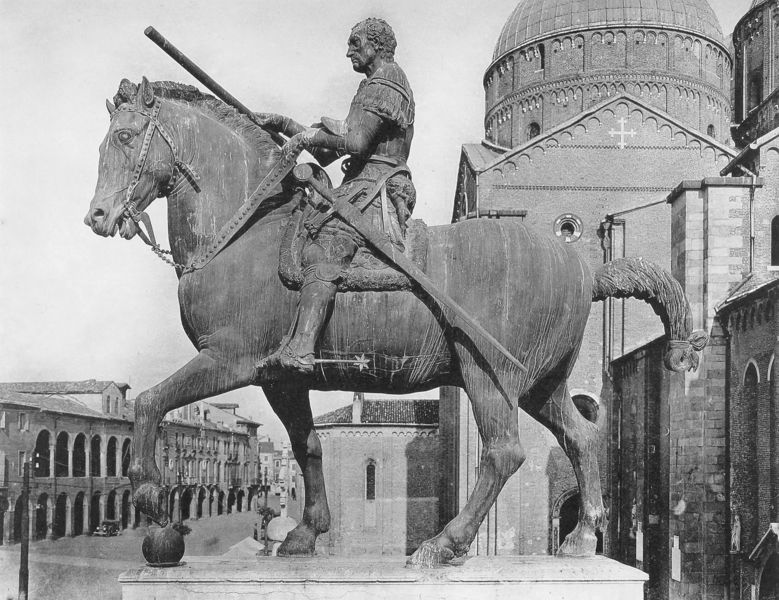
Titel: Reiterstandbild des Condottiere Erasmo da Narni, Gattamelata
Künstler: Donatello
Standort: Padua, Piazza del Santo (EU - I - Venetien)
Schlagwörter: mann, stadt, grau, profil, strasse, dach, gebäude, haus, architektur, sockel, stein, bild, kirche, haare, renaissance, pferd, reiter, turm, statue, mähne, reiten, sattel, zügel, bogen, fassade, fassaden, italien, dächer, ziegel, platz, kuppel, lanze, metall, hoch, foto, bögen, dom, denkmal, schwert, uniform, soldat, stiefel, rüstung, hufen, arkaden, rom, römer, antik, florenz, aussen, speer, heerführer, sporen, pisa, römisch, standbild, reiterstandbild, arkatur, verwittert, donatello, condottiere, padua, gescheckte katze, gattamalata, gattamelata, gonfaloniere